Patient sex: F
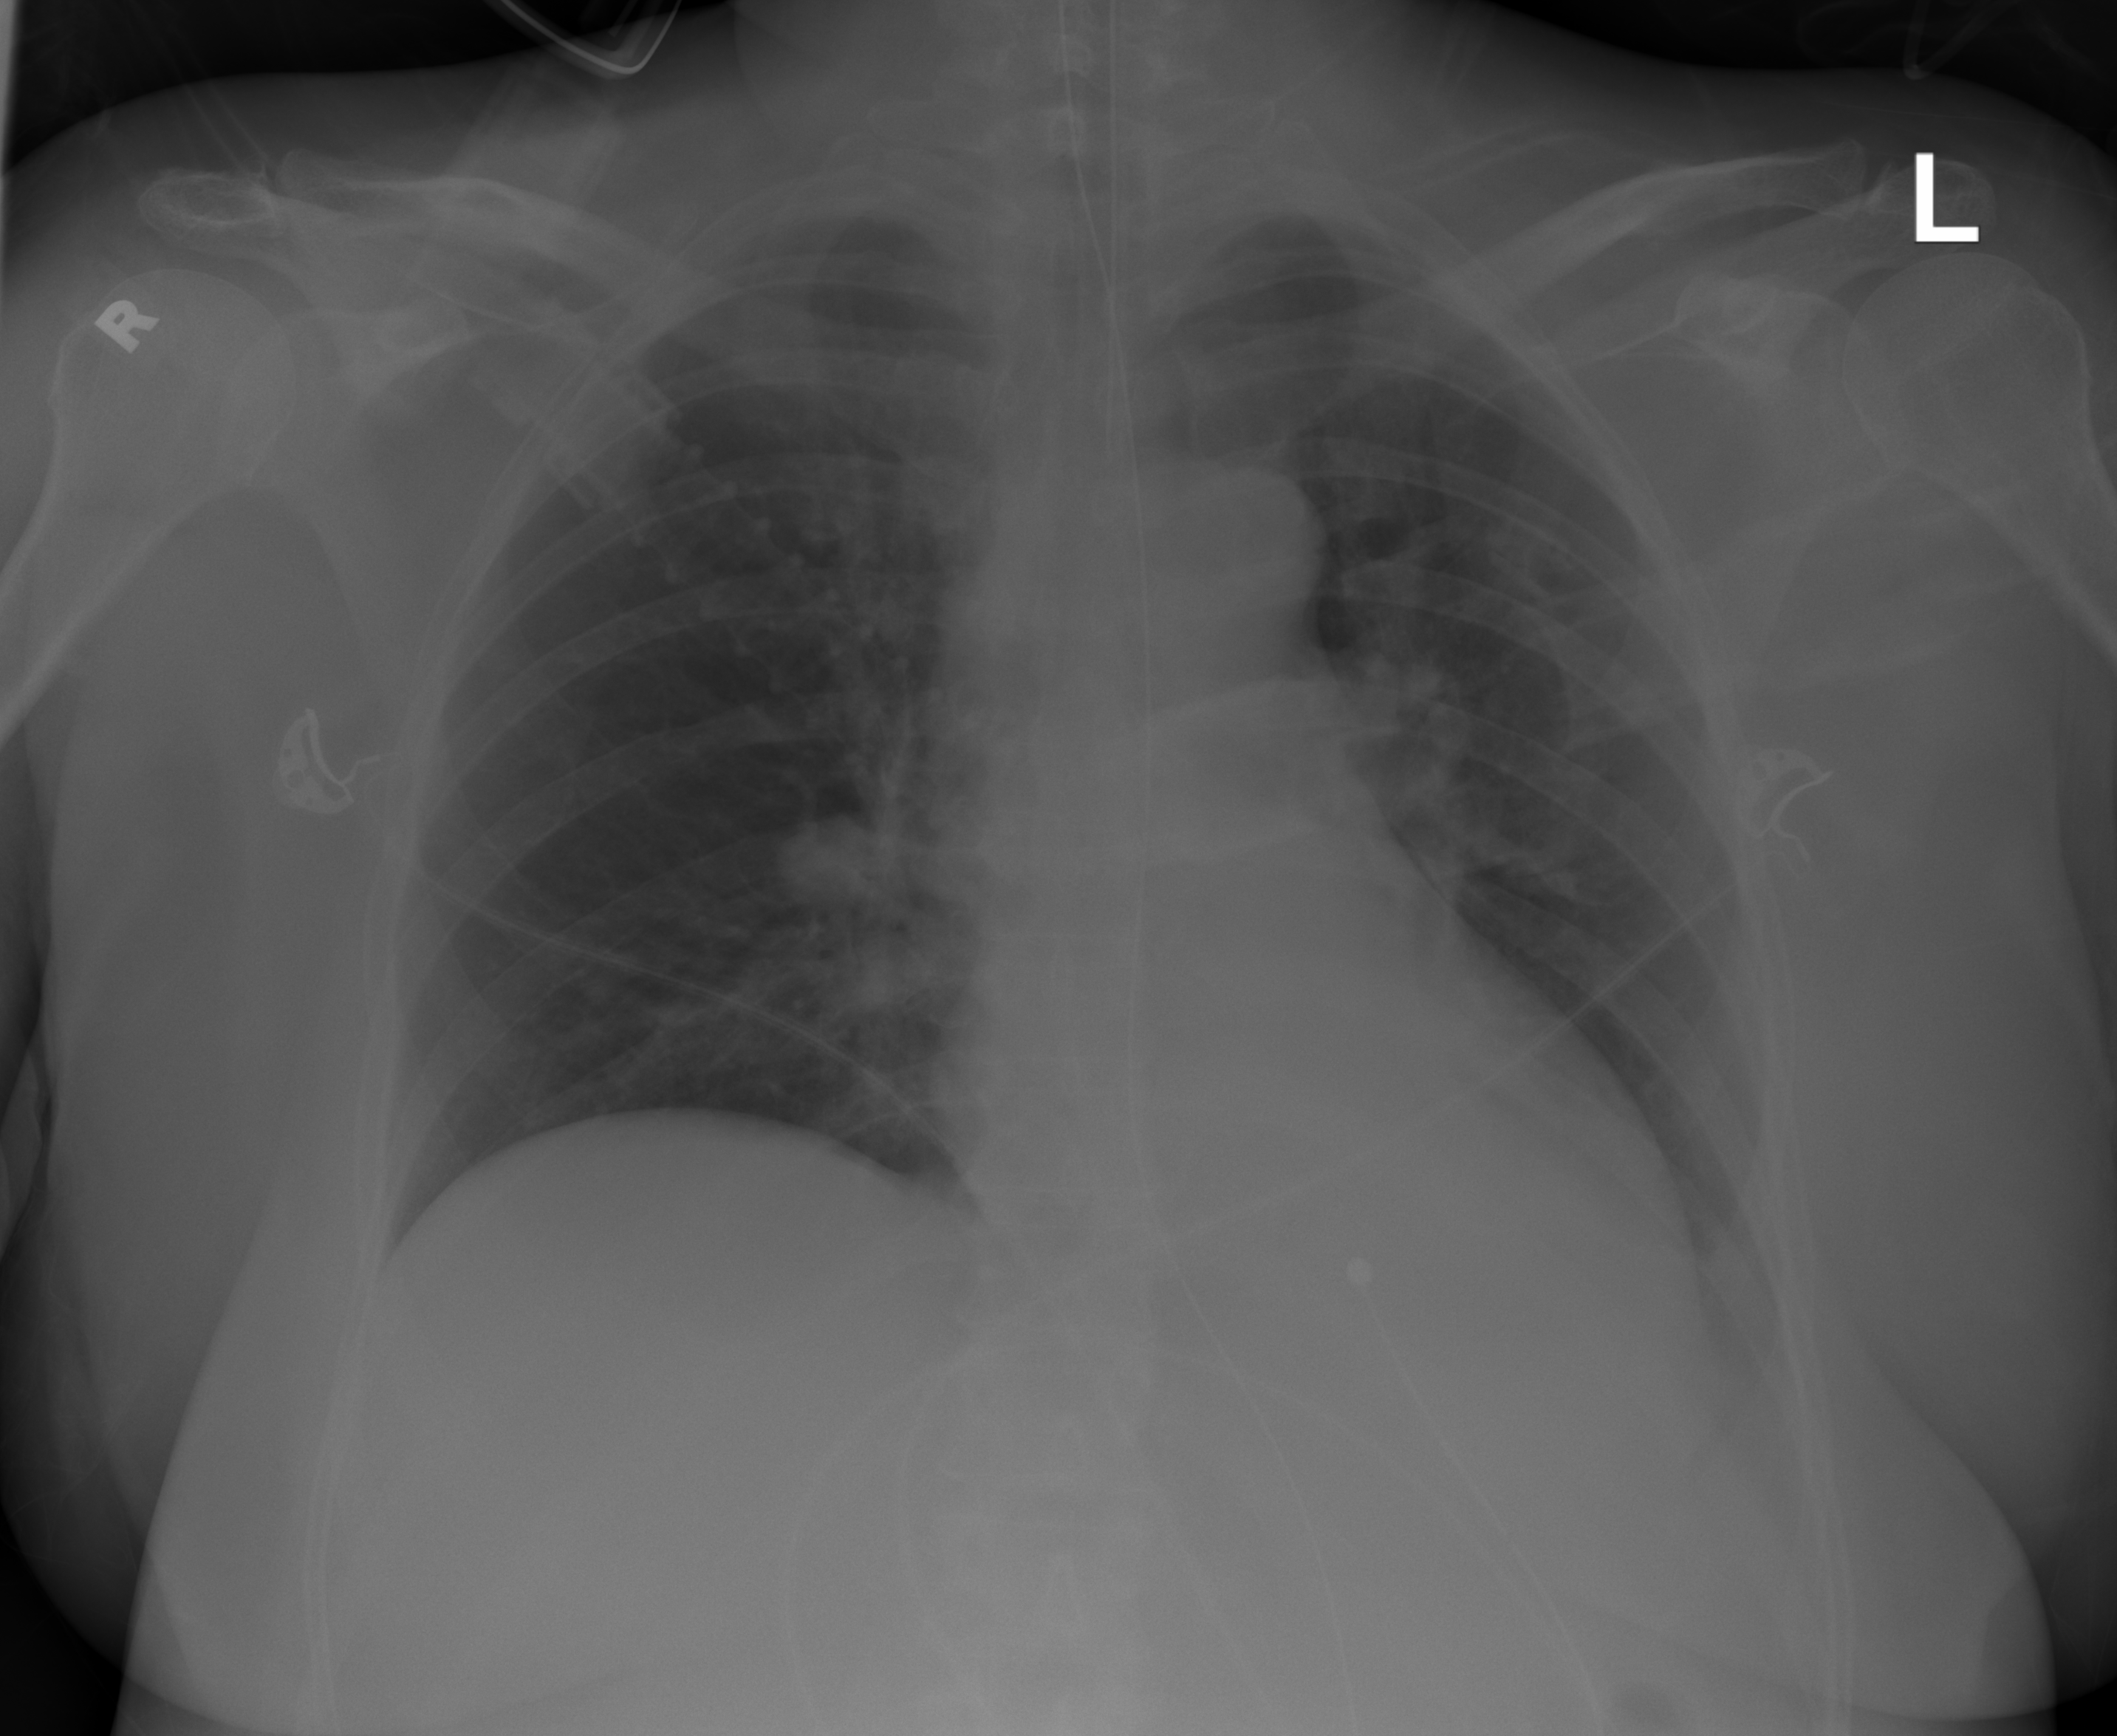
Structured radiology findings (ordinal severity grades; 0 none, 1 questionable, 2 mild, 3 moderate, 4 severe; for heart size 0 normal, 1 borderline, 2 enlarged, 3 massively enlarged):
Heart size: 0
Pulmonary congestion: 0
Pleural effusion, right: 0
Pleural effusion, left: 2
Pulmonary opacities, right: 0
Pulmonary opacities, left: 0
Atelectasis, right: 0
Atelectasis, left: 0